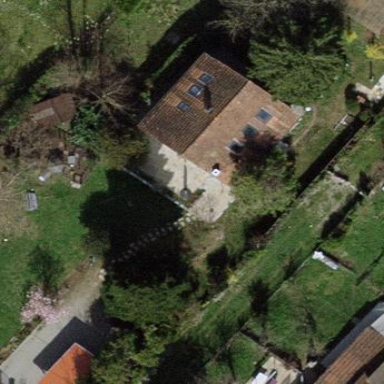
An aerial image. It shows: Garden surrounded by fence.